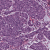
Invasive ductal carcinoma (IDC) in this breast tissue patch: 1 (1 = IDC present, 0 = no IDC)